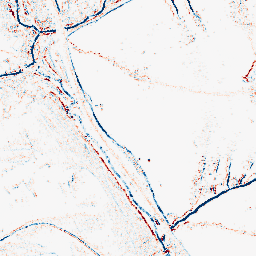
Category: morphological
Decomposition family: morphological_square
Decomposition parameters: operation: average
size: 3
Upsampling method: regularized
Upsampling parameters: scale: 2
lambda_reg: 0.01
Upsampling scale: 2